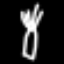
Label: fork